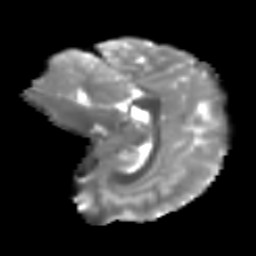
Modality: T2w
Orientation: sagittal
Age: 10
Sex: male
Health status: ill
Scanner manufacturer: ge
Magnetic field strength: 3 T
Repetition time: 6.752 s
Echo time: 0.079 s